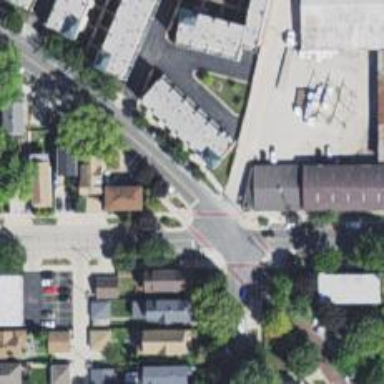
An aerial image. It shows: Road with stop sign.